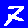
Digit: 7